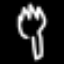
Label: fork